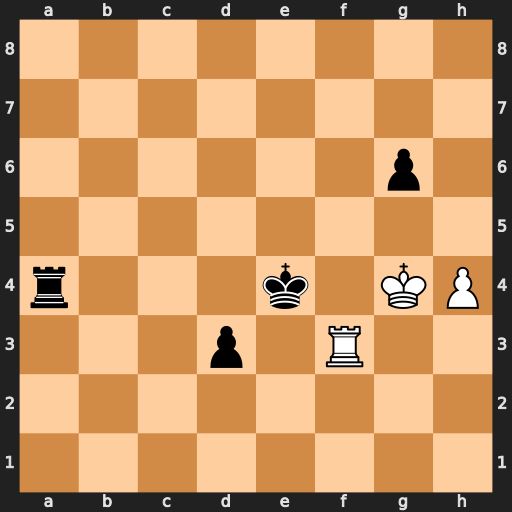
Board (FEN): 8/8/6p1/8/r3k1KP/3p1R2/8/8
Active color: w
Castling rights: -
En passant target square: -
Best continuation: Rf4+ Ke3 Rxa4